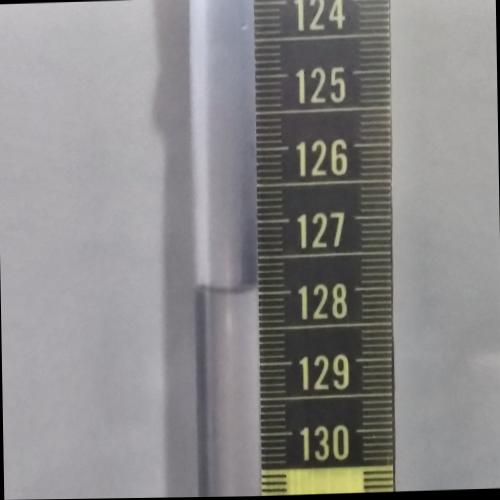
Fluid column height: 127.9 cm